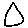
Label: triangle